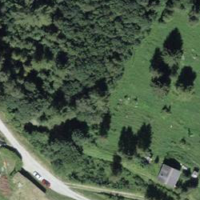
EUNIS habitat code: 44
Species observed at this site:
Tussilago farfara